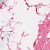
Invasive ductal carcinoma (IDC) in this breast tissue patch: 0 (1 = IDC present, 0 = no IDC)